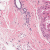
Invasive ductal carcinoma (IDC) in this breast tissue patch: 0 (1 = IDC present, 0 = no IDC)